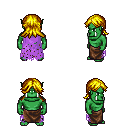
a pixel art fantasy rpg character, male body template, orc, green skin, maroon tattered cape, robe skirt, blonde loose hair, four views (front, back, left, right), 2x2 character sprite sheet, small pixel art, hard edges, no anti-aliasing